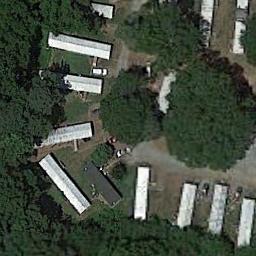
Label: mobile_home_park